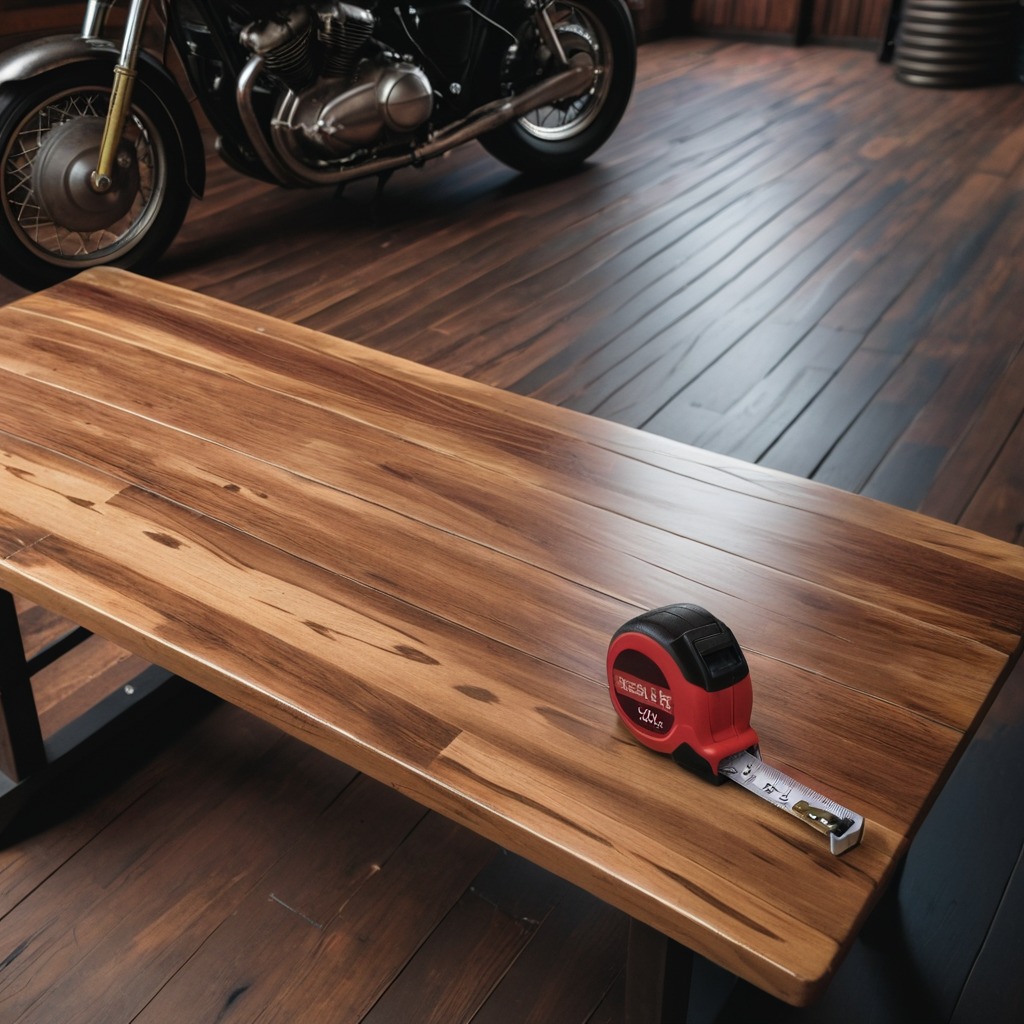
A measuring tape lies on the oil-spilled wooden table in a vintage motorcycle garage.